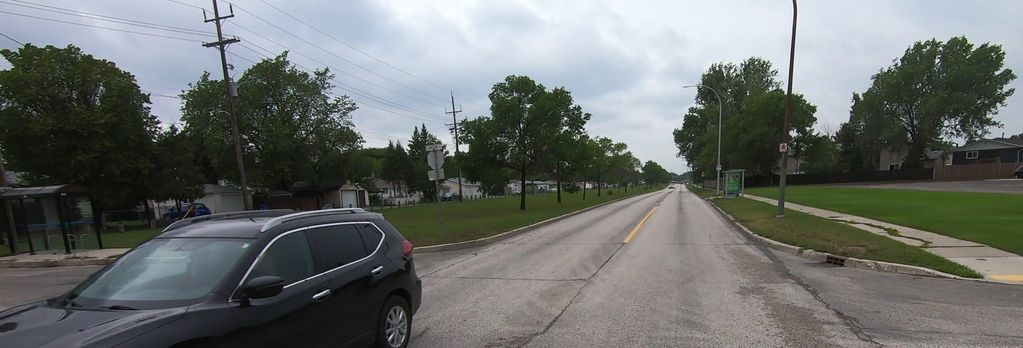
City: winnipeg